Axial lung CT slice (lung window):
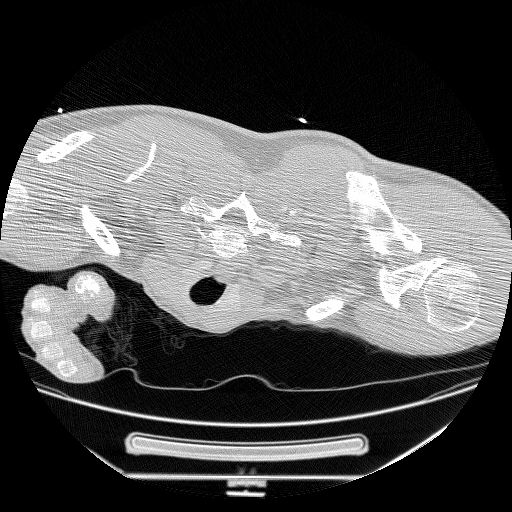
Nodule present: no